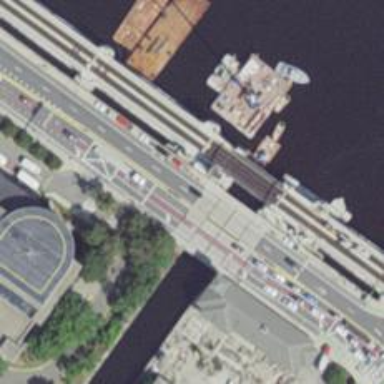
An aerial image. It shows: Primary highway crossing bascule movable bridge.